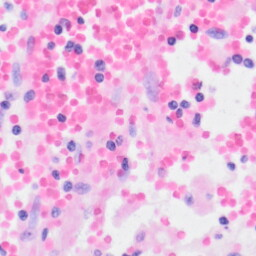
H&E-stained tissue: Kidney